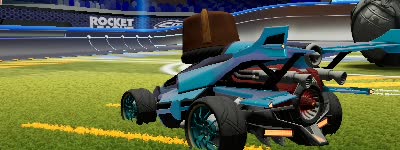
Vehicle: aftershock